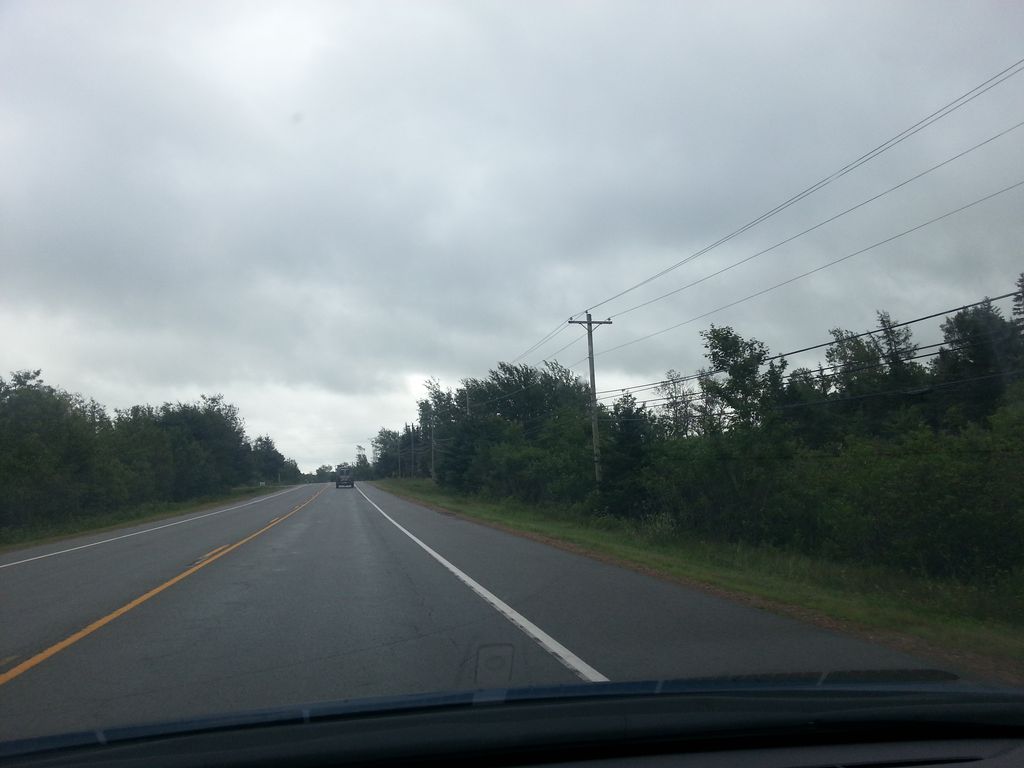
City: charlottetown